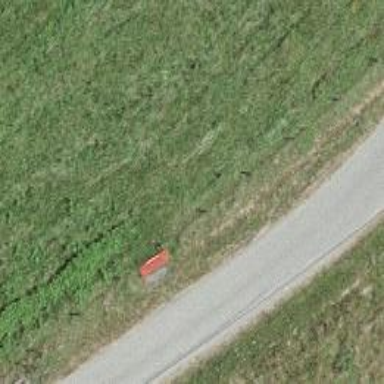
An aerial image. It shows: Red bench.